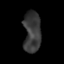
Tissue: lung
Cell type: Epithelial cells
Senescence score: 0.1859
Nuclear area (px): 696
Mean DAPI intensity: 57.665